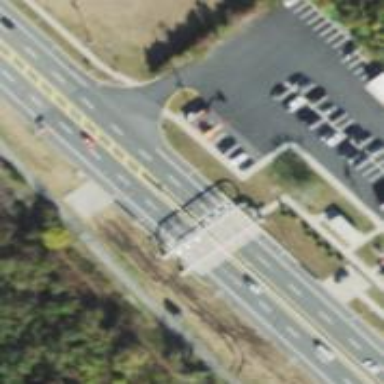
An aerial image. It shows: Toll gantry on the road.